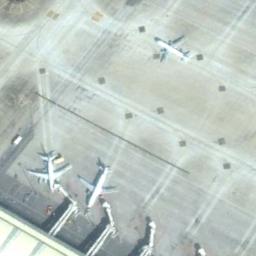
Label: airplane